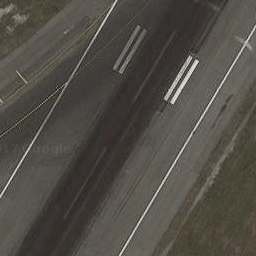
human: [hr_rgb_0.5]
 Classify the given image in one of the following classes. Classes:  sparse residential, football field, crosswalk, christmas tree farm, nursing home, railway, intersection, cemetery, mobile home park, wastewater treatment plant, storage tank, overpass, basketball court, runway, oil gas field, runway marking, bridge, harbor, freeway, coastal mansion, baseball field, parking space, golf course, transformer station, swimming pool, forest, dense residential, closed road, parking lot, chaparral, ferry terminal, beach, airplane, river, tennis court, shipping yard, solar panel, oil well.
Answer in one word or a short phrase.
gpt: runway